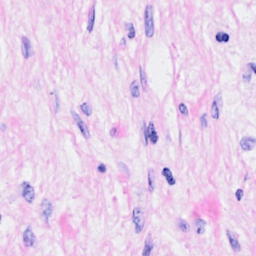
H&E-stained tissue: Breast